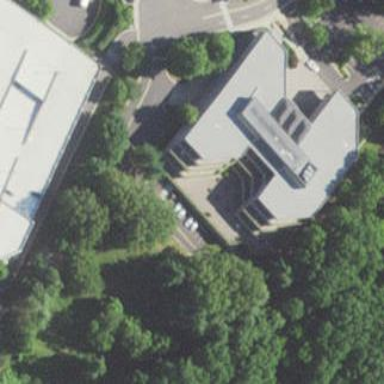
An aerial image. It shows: Office building.